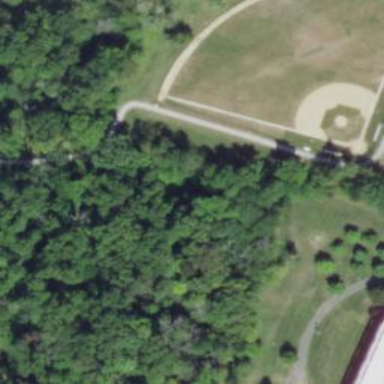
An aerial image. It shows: Softball pitch for leisure and sport activities.